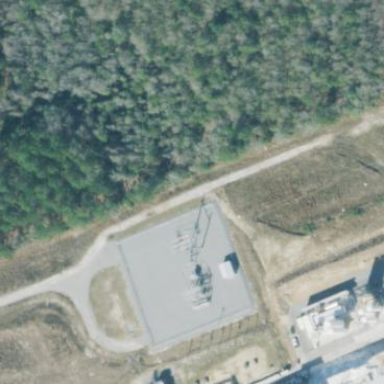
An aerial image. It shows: Industrial substation surrounded by fence.